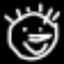
Label: squiggle